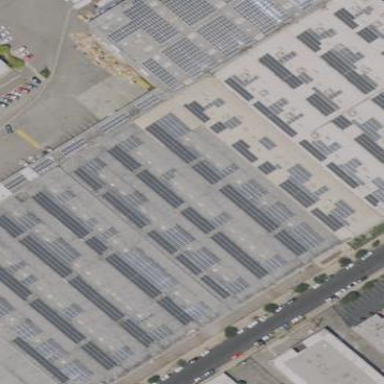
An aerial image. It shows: Solar power generator with photovoltaic panels.